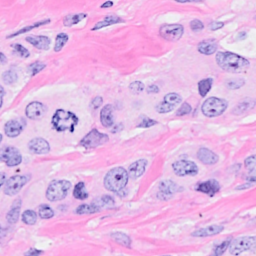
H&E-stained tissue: Breast